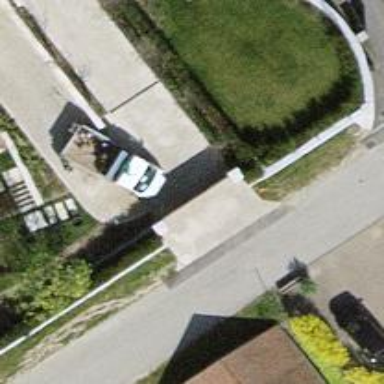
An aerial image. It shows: Gate.